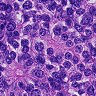
Metastatic tissue present: yes